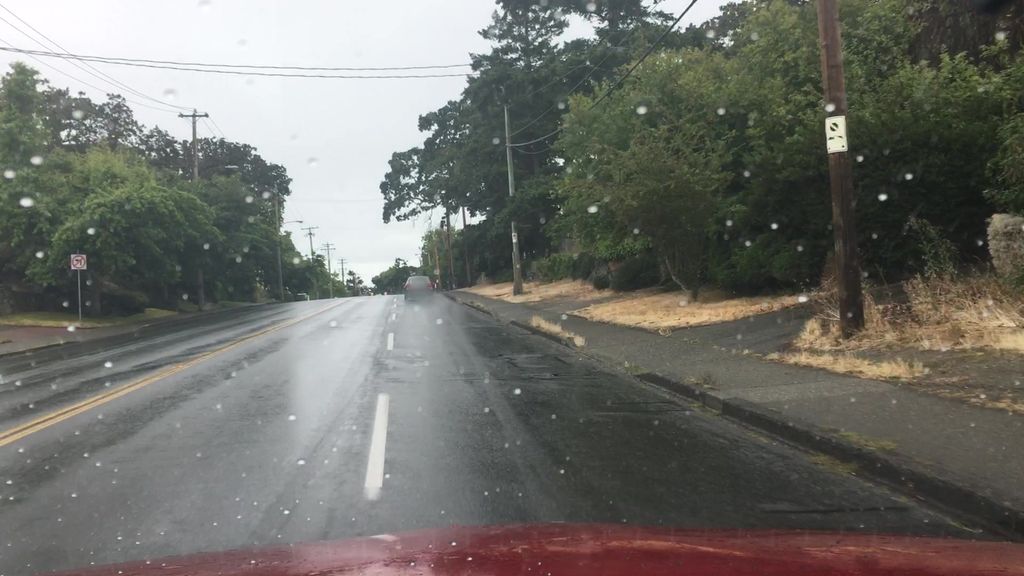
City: victoria